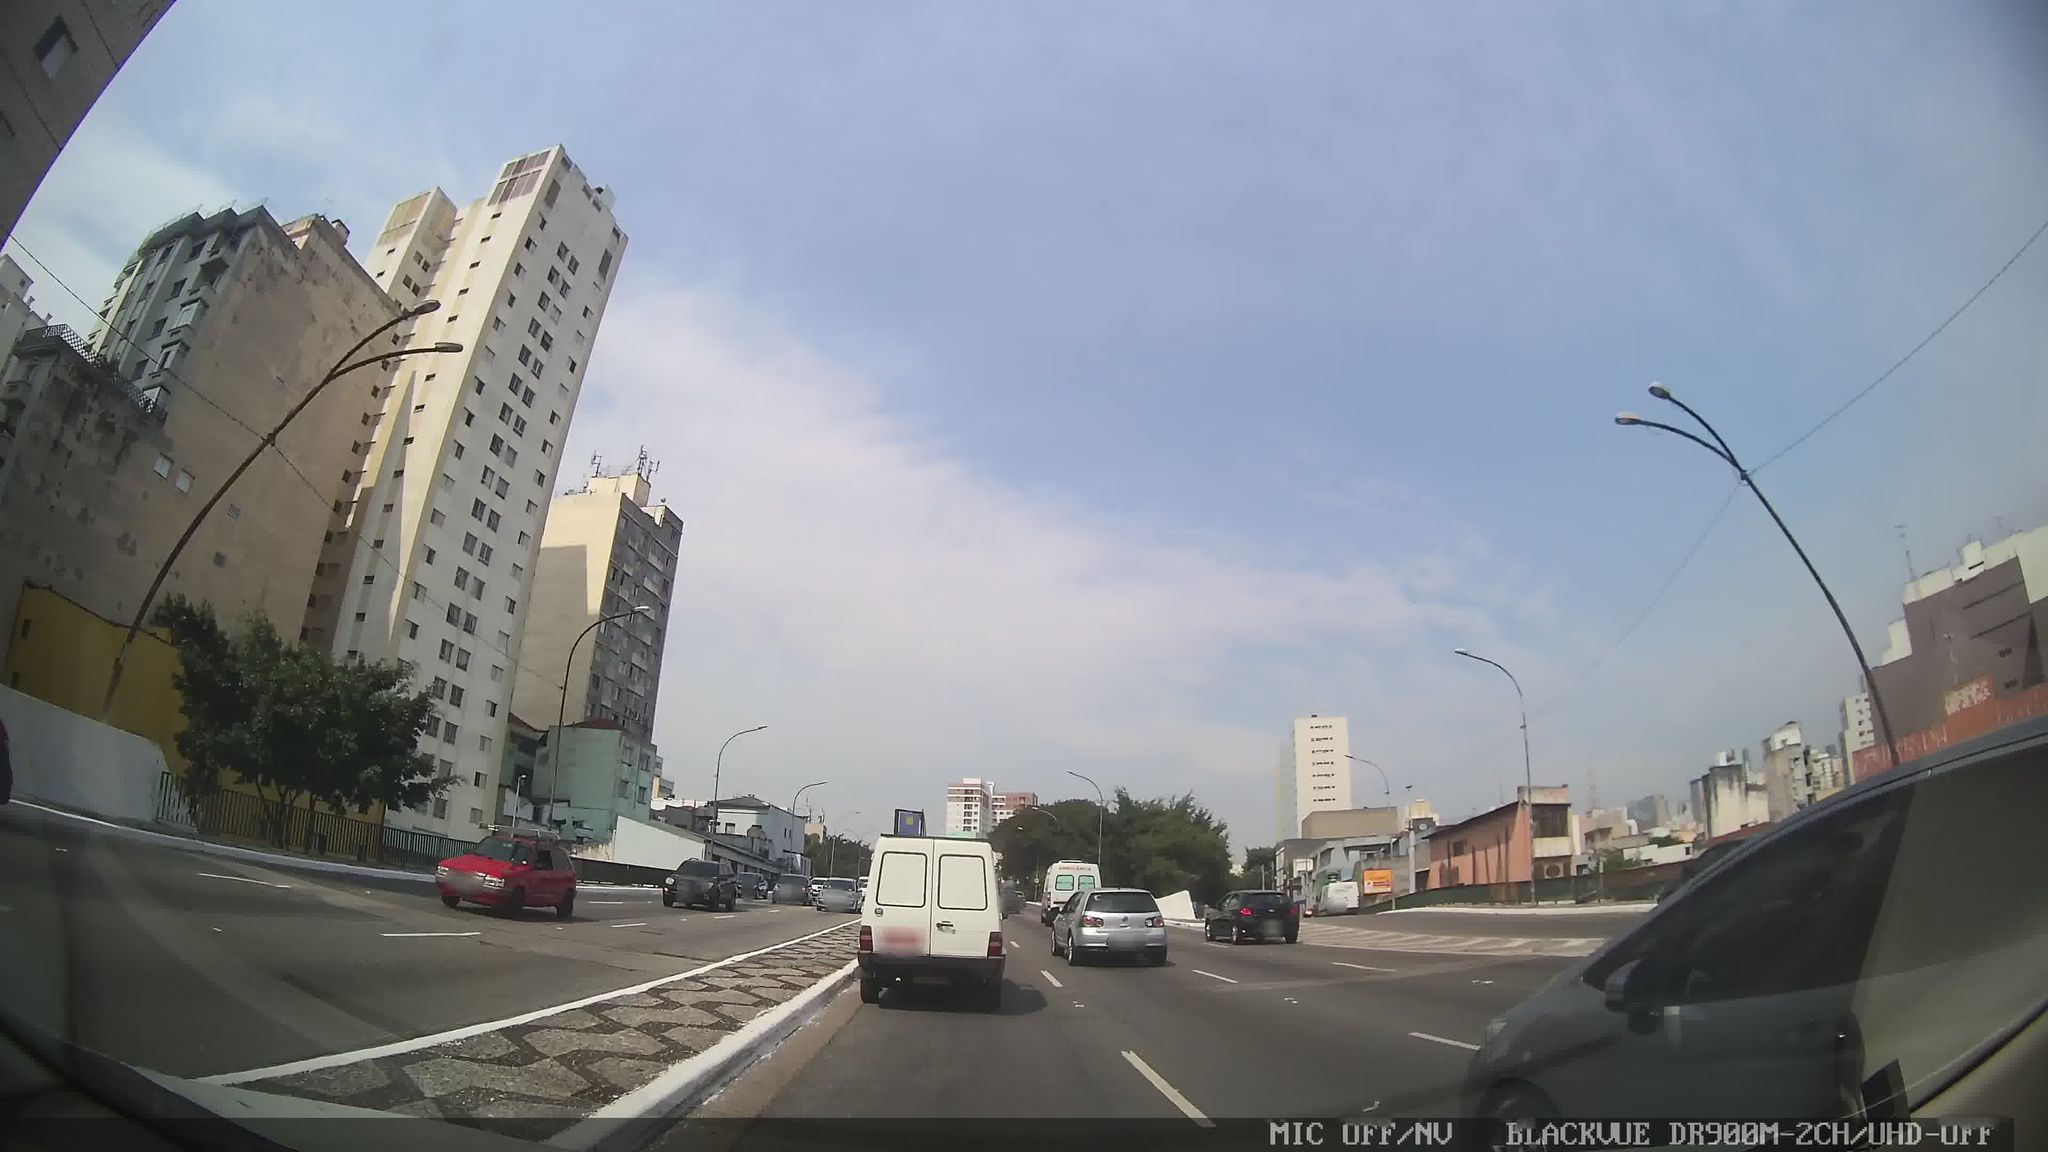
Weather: clear
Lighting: day
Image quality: good
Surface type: driving surface
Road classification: trunk
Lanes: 3
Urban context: urban centre
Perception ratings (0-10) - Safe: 3.93, Lively: 5.95, Beautiful: 2.91, Boring: 7.3, Depressing: 6.13, Wealthy: 6.2